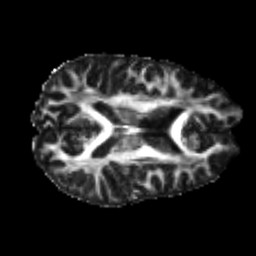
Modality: FA
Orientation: axial
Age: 22
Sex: male
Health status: healthy
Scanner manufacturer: philips
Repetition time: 7.476 s
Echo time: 0.08753 s